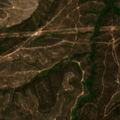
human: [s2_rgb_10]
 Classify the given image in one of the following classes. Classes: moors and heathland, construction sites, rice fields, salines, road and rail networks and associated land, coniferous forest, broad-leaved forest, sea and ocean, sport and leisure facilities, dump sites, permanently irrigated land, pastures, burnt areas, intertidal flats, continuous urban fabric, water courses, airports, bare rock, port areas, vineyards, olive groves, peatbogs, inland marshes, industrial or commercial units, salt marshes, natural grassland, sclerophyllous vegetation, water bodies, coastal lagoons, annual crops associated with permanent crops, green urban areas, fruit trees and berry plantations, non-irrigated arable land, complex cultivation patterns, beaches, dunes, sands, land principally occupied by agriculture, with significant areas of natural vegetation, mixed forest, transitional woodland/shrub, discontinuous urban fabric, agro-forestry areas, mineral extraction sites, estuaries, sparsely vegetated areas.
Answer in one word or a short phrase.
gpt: broad-leaved forest, transitional woodland/shrub